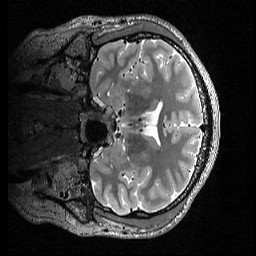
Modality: T2w
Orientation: coronal
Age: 25
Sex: male
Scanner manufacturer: siemens
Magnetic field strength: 3 T
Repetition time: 3.2 s
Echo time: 0.56 s